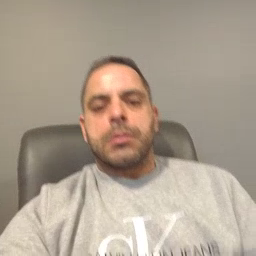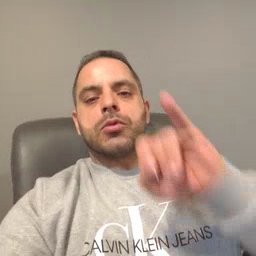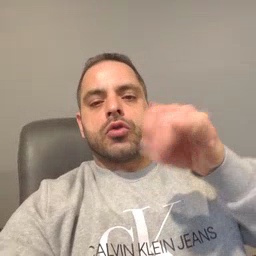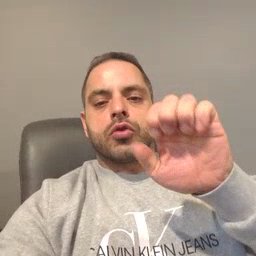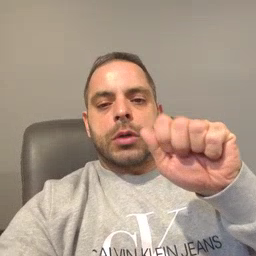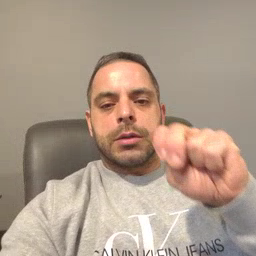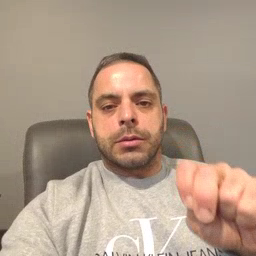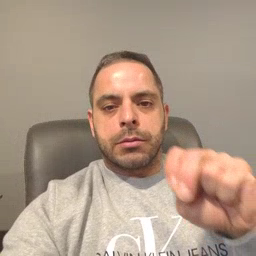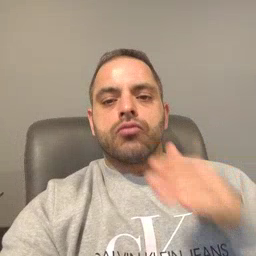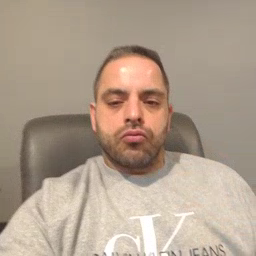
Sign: jeans